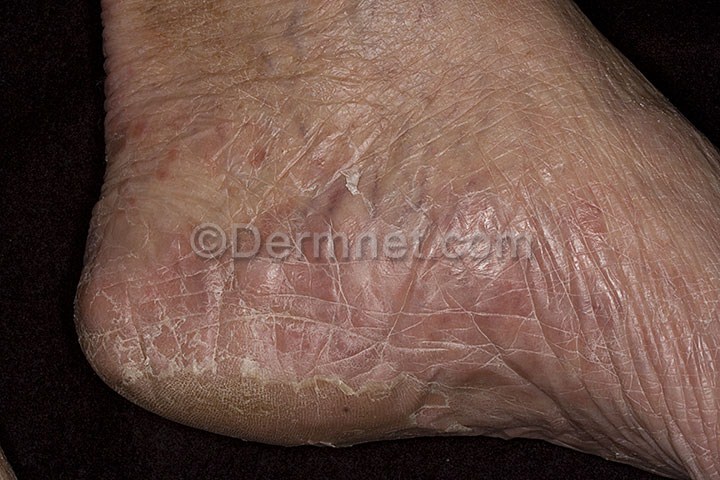
Disease: Tinea Ringworm Candidiasis and other Fungal Infections